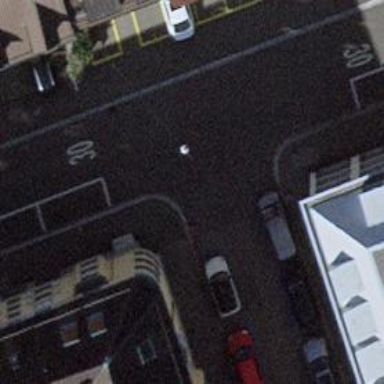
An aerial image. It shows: Kerb barrier.